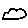
Label: cloud